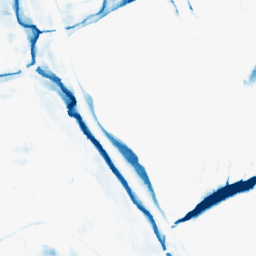
Category: morphological
Decomposition family: morphological_square
Decomposition parameters: operation: closing
size: 20
Upsampling method: regularized
Upsampling parameters: scale: 2
lambda_reg: 0.001
Upsampling scale: 2